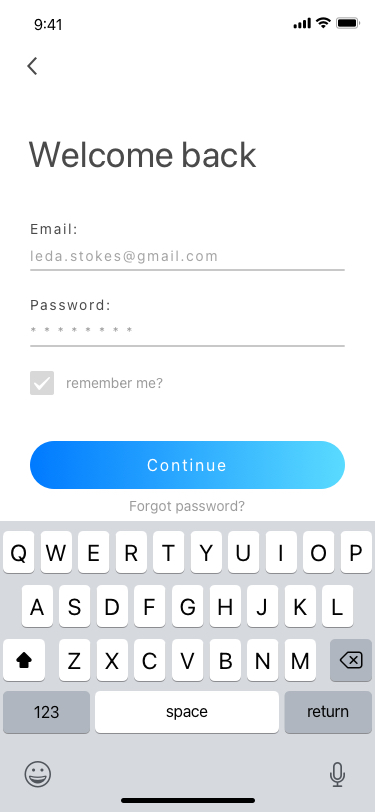
Text in this UI design:
Forgot password?
remember me?
Welcome back